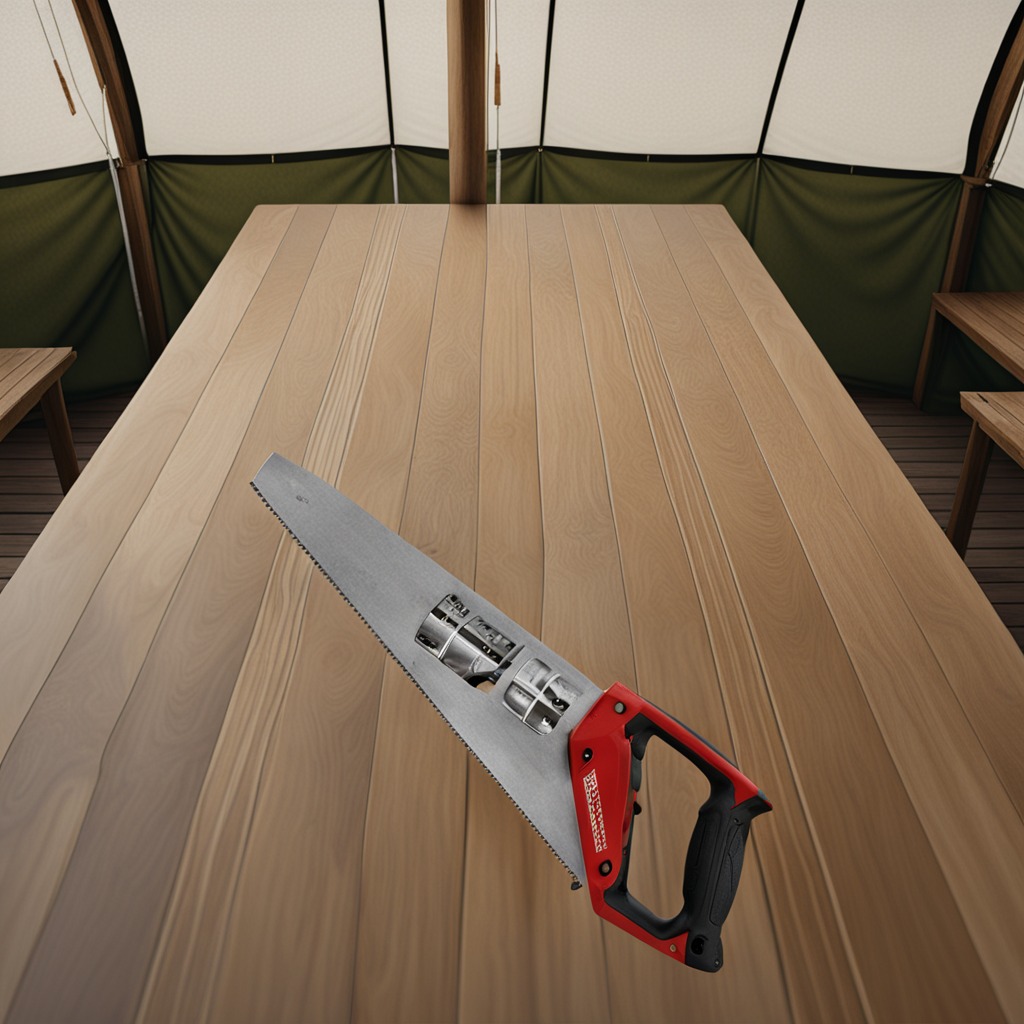
A metal saw is lying on the wooden table.